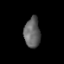
Tissue: lung
Cell type: Others
Senescence score: 0.2351
Nuclear area (px): 476
Mean DAPI intensity: 98.779